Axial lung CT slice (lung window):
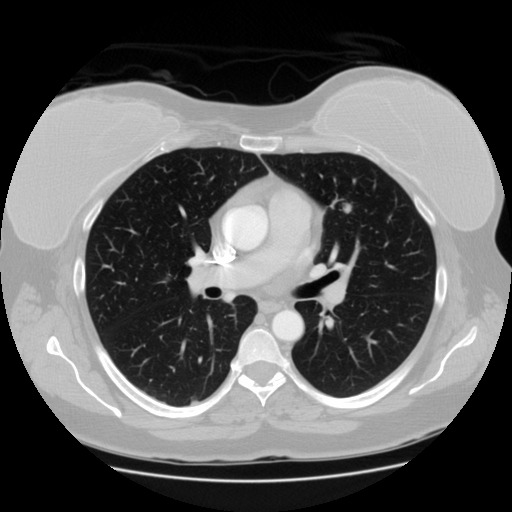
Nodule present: yes
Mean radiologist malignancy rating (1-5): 3.167